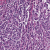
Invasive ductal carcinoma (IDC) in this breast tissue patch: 1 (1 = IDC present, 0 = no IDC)